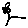
Label: flower